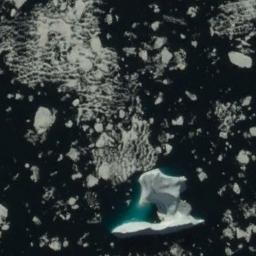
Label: sea_ice